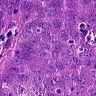
Metastatic tissue present: yes